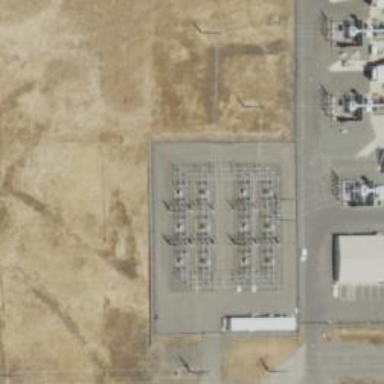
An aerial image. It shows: Switch used for power control.